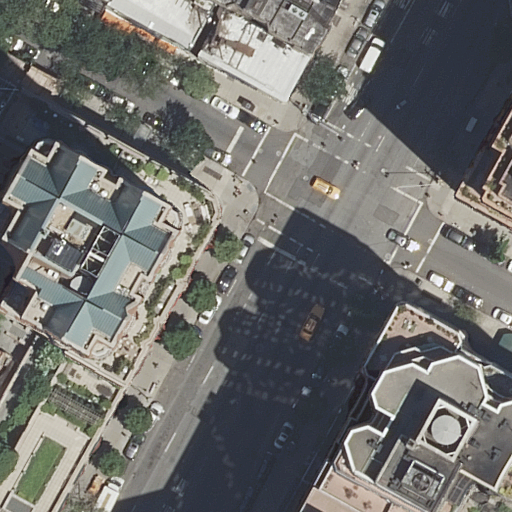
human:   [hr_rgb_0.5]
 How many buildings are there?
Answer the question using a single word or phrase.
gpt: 12

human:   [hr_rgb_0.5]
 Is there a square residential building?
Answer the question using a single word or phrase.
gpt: no

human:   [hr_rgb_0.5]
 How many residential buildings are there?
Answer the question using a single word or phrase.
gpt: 12

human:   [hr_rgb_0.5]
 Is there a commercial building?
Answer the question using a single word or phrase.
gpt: no

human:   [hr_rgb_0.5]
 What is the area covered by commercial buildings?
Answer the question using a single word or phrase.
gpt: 0m2

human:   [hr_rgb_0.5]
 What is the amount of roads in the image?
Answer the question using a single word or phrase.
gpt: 2

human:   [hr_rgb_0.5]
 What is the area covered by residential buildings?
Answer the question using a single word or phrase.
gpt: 3787m2

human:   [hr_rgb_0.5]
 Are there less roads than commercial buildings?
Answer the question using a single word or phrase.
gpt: no

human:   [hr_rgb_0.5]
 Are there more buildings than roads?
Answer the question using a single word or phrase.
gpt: yes

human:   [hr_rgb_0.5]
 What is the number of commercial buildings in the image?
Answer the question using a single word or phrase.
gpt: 0

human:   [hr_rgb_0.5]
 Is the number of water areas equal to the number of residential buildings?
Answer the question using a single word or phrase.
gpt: no

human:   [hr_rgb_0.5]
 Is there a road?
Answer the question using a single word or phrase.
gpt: yes

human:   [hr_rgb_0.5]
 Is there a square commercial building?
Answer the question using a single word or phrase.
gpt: no

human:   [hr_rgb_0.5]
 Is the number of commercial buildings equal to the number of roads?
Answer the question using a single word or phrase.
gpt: no

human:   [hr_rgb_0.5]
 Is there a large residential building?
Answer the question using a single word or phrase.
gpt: yes

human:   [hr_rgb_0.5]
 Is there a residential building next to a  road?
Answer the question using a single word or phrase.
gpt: yes

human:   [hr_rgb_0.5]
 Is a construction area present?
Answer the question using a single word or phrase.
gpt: no

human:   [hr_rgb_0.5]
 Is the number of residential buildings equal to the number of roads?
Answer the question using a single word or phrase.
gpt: no

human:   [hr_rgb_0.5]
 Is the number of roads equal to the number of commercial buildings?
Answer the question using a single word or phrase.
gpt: no

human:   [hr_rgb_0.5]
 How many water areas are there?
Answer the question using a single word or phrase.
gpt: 0

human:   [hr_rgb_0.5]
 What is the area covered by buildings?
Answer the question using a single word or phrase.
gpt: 3787m2

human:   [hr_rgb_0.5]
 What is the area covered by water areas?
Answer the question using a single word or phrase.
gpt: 0m2

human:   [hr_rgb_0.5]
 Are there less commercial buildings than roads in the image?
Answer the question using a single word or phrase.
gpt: yes

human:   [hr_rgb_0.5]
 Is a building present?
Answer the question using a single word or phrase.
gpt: yes

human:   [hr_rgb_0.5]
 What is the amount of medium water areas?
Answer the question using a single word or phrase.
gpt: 0

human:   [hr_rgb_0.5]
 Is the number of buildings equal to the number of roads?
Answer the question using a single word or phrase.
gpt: no

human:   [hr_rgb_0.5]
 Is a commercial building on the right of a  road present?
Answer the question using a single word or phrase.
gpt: no

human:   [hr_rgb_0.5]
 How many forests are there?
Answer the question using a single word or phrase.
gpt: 0

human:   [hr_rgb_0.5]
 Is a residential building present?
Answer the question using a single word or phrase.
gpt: yes

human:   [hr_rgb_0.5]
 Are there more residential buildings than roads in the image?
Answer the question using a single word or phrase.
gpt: yes

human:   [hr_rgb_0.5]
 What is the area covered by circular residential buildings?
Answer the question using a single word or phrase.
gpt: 0m2

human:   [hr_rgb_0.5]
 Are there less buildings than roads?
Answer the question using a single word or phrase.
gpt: no

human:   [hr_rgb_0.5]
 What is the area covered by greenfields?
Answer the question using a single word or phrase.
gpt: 0m2

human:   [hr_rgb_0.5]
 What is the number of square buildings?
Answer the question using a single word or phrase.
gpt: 0

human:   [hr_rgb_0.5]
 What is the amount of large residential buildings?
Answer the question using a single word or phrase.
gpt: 2

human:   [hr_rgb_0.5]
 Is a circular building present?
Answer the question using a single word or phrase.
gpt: no

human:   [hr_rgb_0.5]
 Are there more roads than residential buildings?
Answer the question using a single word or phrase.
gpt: no

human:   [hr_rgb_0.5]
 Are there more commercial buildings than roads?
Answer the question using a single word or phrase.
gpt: no

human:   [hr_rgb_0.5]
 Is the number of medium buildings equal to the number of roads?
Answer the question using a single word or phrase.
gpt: no

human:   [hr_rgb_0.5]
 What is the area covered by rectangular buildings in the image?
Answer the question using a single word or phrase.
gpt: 823m2

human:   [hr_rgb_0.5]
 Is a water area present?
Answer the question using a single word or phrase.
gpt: no

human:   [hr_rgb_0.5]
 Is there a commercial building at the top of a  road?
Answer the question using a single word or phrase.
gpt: no

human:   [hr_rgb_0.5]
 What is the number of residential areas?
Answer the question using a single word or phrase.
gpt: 0

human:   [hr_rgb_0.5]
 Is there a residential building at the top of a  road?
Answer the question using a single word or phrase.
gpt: yes

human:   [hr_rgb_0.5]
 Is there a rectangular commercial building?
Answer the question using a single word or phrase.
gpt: no

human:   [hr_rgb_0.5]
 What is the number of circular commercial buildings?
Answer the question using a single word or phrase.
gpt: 0

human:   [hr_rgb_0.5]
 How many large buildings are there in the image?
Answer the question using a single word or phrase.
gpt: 2

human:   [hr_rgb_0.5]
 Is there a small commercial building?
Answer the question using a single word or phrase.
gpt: no

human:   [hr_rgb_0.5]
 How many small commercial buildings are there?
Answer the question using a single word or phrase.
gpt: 0

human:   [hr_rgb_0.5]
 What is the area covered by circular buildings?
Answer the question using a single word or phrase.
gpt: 0m2

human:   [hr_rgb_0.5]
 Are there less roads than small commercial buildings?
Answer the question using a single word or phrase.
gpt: no

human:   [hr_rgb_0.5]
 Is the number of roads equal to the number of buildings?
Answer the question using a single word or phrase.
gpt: no

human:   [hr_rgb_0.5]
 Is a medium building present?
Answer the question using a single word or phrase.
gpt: yes

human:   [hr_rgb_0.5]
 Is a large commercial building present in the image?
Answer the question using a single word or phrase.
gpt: no

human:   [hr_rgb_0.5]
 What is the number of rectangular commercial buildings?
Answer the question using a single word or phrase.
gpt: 0

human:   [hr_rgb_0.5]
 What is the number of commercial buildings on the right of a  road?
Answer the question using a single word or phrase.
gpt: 0

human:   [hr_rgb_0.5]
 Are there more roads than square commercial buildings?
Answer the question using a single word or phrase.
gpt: yes

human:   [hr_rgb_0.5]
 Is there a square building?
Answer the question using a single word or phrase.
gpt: no

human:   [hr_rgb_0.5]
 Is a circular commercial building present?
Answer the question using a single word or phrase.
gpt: no

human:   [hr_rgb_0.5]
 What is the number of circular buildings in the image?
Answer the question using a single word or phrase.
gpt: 0

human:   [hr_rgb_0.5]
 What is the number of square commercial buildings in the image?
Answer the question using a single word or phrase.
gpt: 0

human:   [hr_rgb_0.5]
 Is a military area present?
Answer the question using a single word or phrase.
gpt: no

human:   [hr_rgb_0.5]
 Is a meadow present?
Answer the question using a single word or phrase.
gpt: no

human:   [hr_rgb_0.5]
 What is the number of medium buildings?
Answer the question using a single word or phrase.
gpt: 5